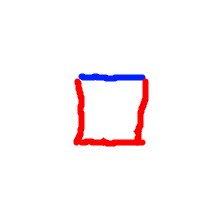
Shape: square